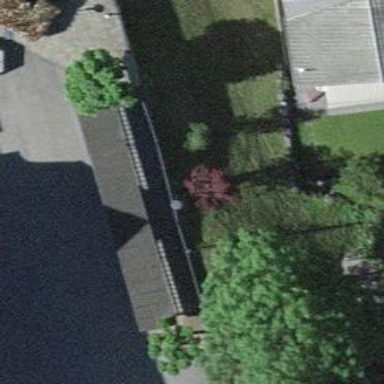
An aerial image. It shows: Retaining wall.